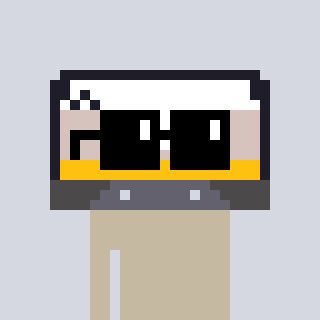
a pixel art character with square black sunglasses, a cassette tape-shaped head and a darkbrown-colored body on a cool background